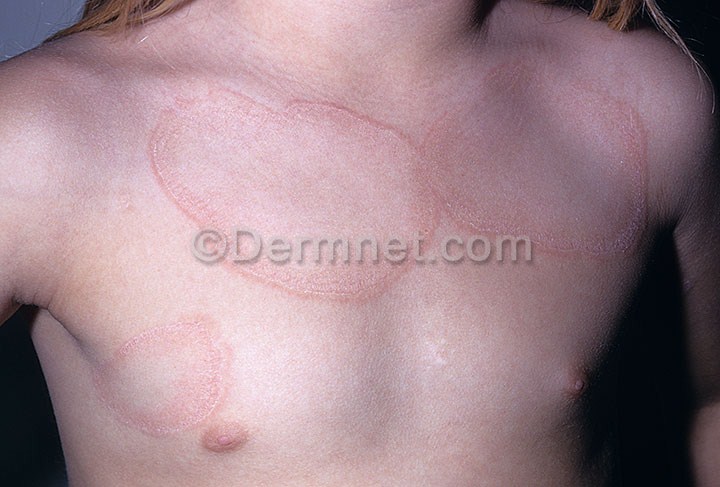
Disease: Systemic Disease